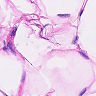
Metastatic tissue present: no